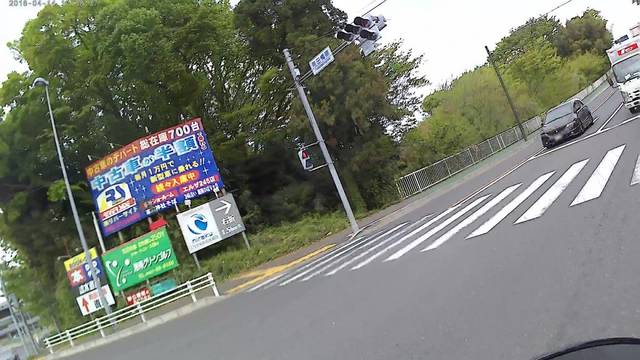
Region: Japan
Coordinates: 35.409, 139.406